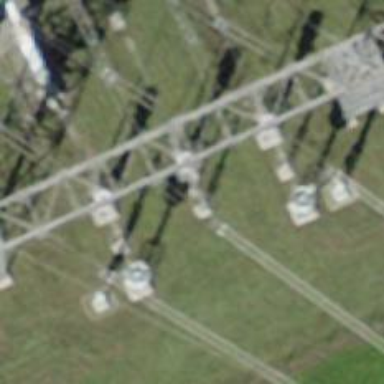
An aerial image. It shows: Power line with three cables.